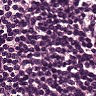
Metastatic tissue present: no